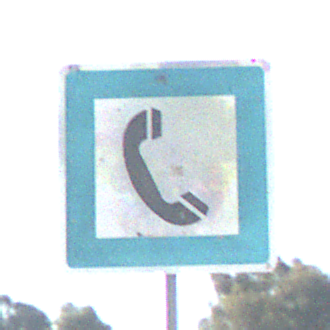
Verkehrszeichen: Fernsprecher
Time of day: MorningAfternoon
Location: Outdoor (Nature)
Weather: PartlyCloudy
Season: NotSpecified
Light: Natural